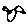
Label: bird